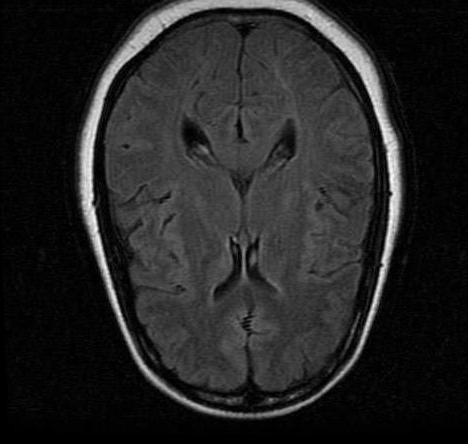
Label: notumor